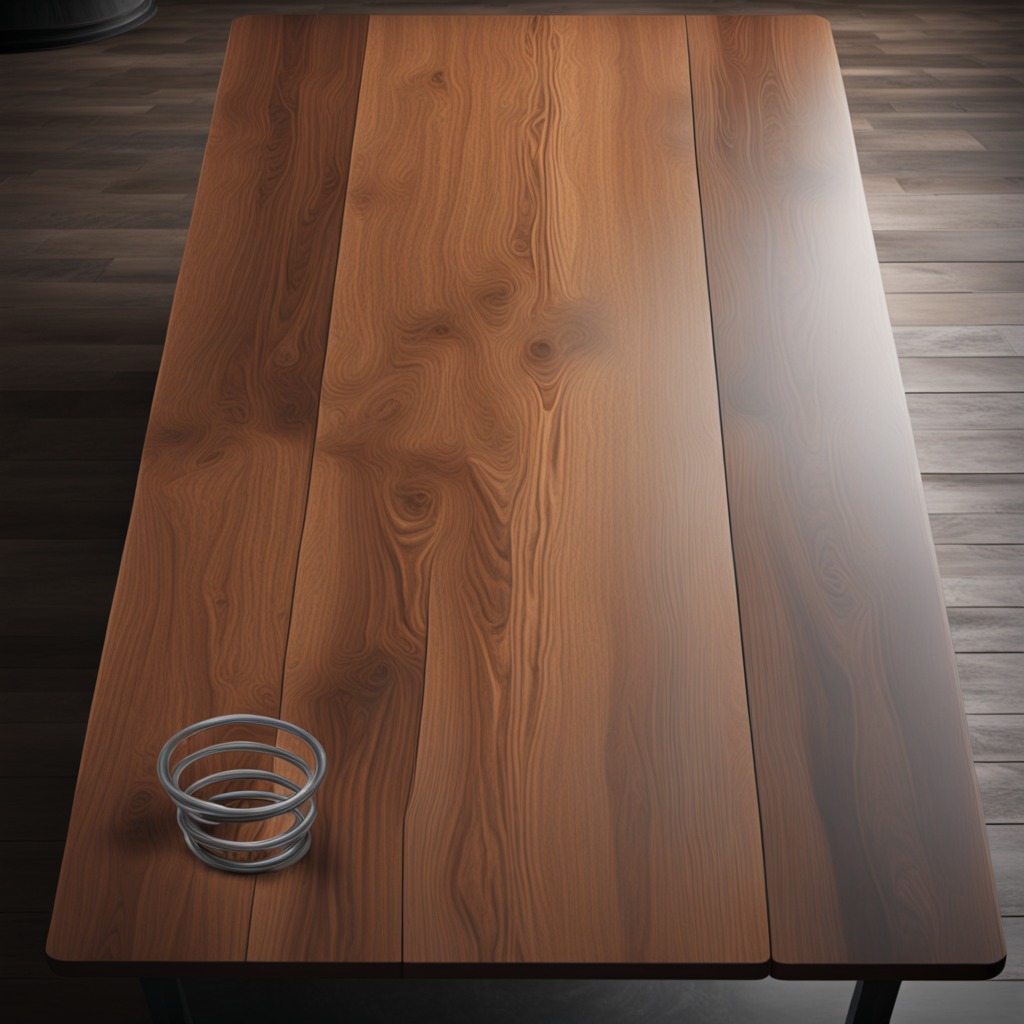
A coiled metal spring is lying on an oil-spilled wooden table in a vintage motorcycle garage.